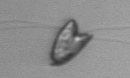
Label: Pyramimonas_morphotype1